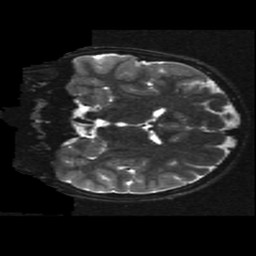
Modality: T2w
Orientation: coronal
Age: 12
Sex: male
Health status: ill
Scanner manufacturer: ge
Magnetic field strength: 3 T
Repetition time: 7.5 s
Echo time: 0.1015 s